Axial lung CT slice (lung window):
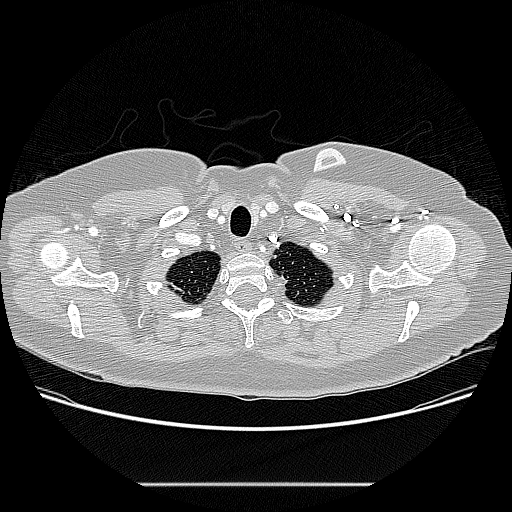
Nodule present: no